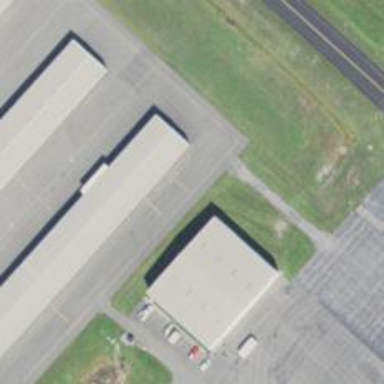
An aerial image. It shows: View of taxiway at the airport.